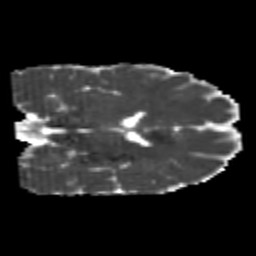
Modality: MD
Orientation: coronal
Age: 22
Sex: male
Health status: healthy
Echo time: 0.074 s